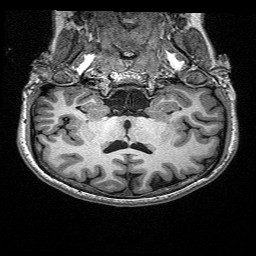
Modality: T1w
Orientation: sagittal
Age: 27
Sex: female
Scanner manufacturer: siemens
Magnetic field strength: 3 T
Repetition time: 2.4 s
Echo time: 0.03 s